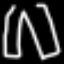
Label: pants